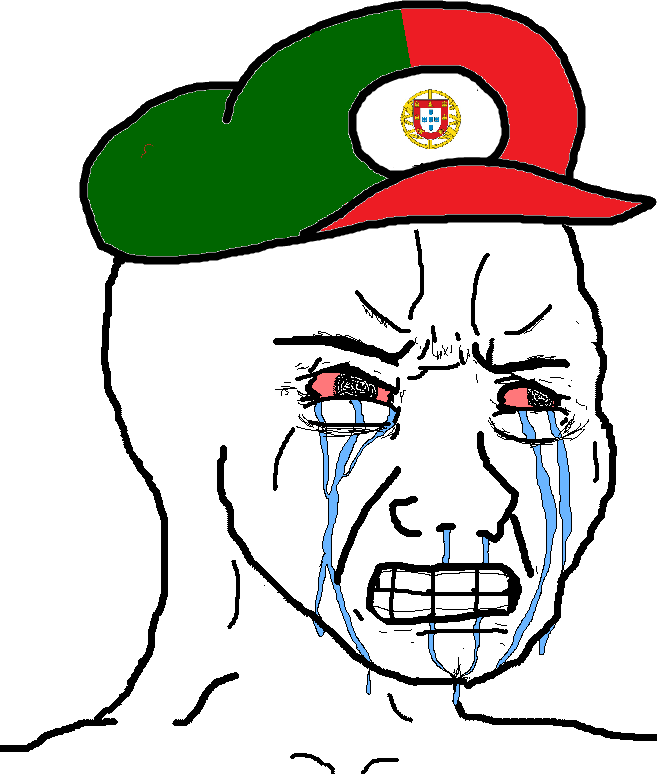
Label: 5_Crying_Wojak